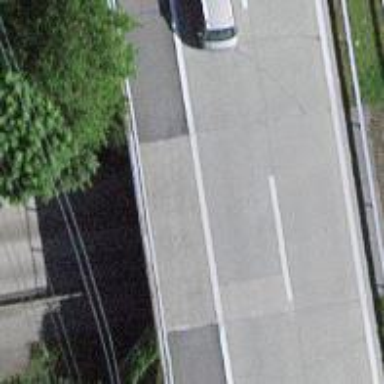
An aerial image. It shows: Unclassified road with asphalt surface going through tunnel.